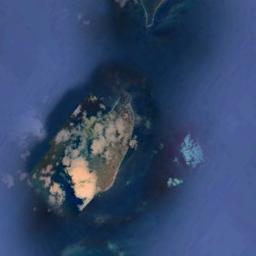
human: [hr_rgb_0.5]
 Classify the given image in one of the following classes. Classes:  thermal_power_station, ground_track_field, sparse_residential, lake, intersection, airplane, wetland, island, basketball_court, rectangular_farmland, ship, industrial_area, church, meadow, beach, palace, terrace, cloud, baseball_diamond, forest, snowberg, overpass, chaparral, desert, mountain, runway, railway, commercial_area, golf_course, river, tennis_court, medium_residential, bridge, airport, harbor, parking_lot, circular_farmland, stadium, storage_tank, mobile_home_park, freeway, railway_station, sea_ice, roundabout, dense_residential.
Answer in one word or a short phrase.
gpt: island